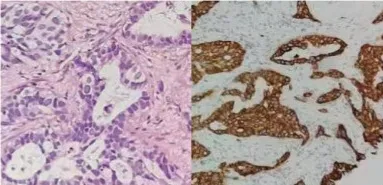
(B) Representative histopathological image of the tumor (H&E staining).
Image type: pathology (h&e)